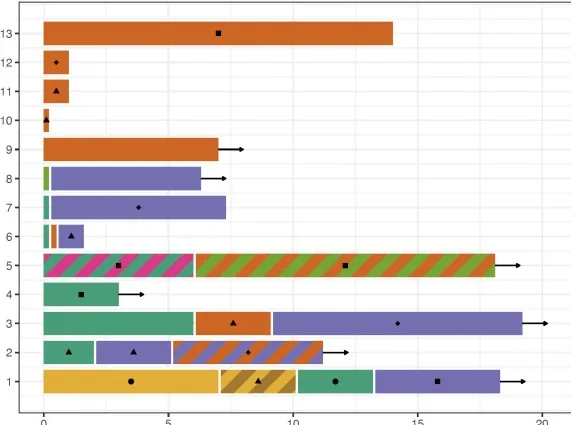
treatment sequences are depicted for the entire case series. No complete treatment sequences were available for patients 10-13. Duration of prior treatment was not provided for patients 6-8 (prior treatment indicated by colored bars). Color indicates the type of treatment; striped colors indicate combination therapy. Best responses are indicated. Arrows indicate ongoing therapy.
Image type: chart (chart)